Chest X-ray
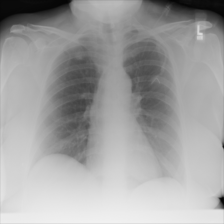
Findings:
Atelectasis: negative
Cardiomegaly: negative
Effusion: negative
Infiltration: negative
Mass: negative
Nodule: negative
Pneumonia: negative
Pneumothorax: negative
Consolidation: negative
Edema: negative
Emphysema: negative
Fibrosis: negative
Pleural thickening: negative
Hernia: negative